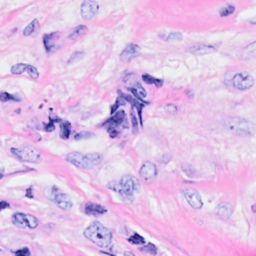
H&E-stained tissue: Breast